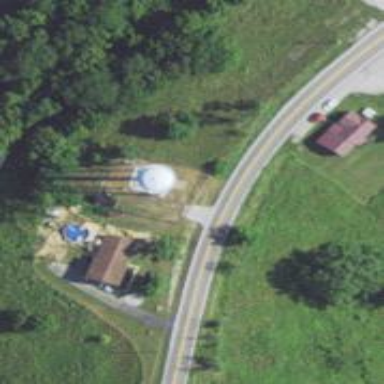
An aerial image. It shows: Water tower that is man-made.